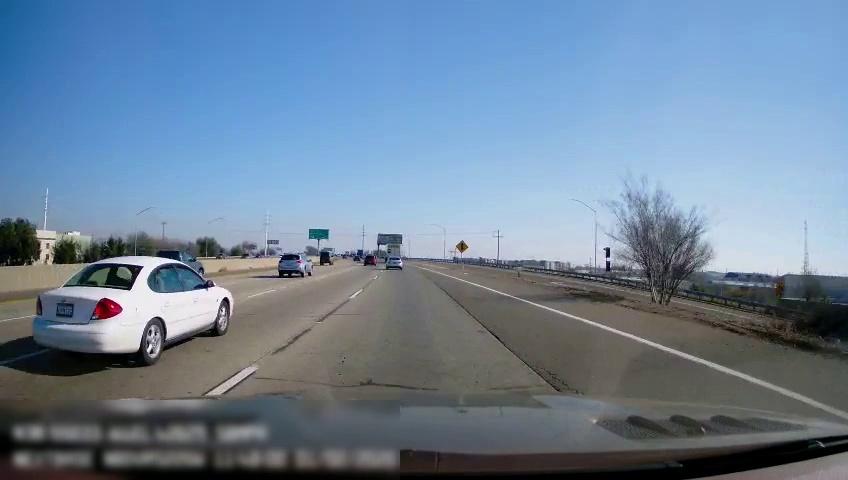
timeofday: Day
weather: Sunny
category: Drivable Space
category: Drivable Space
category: Vehicles | SUV
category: Vehicles | SUV
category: Vehicles | SUV
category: Vehicles | SUV
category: Vehicles | Truck
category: Vehicles | Car
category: Vehicles | Truck
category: Lanes | Alternate Lane
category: Lanes | Alternate Lane
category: Lanes | Alternate Lane
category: Lanes | Alternate Lane
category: Lanes | Alternate Lane
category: Lanes | Alternate Lane
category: Traffic | Signs
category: Traffic | Signs